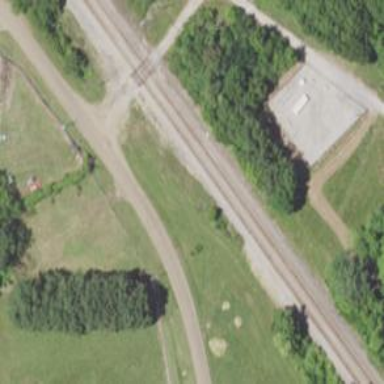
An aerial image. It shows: Railway service station.